Question: I'm using this php code as part of App Inventor
'''
$Techid = mysqli_real_escape_string($dbc, $_GET['Techid']);
$diffs = mysqli_real_escape_string($dbc, $_GET['diff']);
$values = mysqli_query($dbc, "SELECT * FROM CPETrack WHERE (Techid= '$Techid') AND (diff = '$diffs')");
'''
The web url i need to parse over is:
'http://domainhere.com/custserv.php?id=1000&diff>=15'
The techid is defined in app inventor itself and so is the diff.
I can do this in the mysql DB
'SELECT * FROM CPETrack WHERE id=1000 AND diff>=15;' and it will return all items from the relevent id column and diff column greater than or equal to 15.
I'm unable to convert this to php thou to do the same job. How would I go about doing this?
Please bear in mind the actual diff value will be set within app inventor and I'm using 'set url1 to' block in app inventor and 'join' text block to create the web url and the php to give the result.

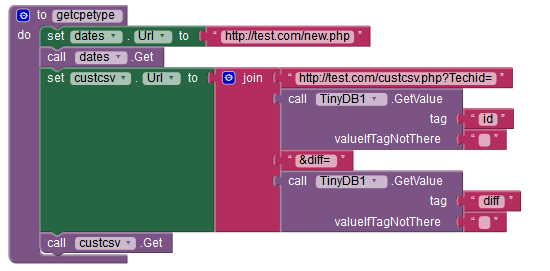
Answer: what about using in your php script like this
'''
$values = mysqli_query($dbc, "... AND (diff >= '$diffs')");
'''